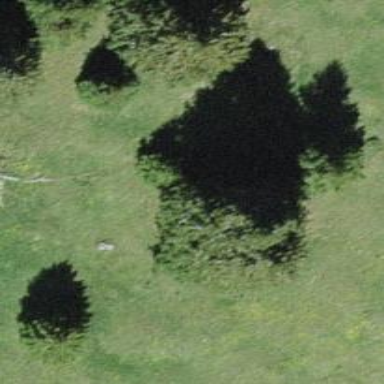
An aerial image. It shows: Needle-leaved tree in nature.